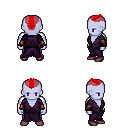
a pixel art fantasy rpg character, male body template, dark elf, purple skin, purple robe, magenta pants, red short mohawk hairstyle, cloth bracers, maroon shoes, four views (front, back, left, right), 2x2 character sprite sheet, small pixel art, hard edges, no anti-aliasing